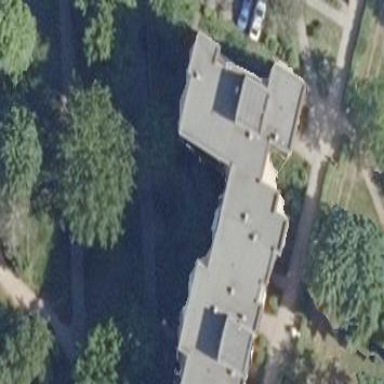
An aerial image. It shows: Building with apartments and flat roof.